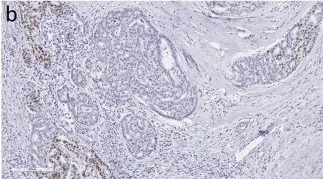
The tumor cells exhibit diffuse positivity for monoclonal PAX-8 that is much weaker than in the surrounding thyroid (b).
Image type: pathology (immunostaining)